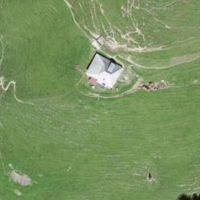
EUNIS habitat code: 23
Species observed at this site:
Cruciata laevipes